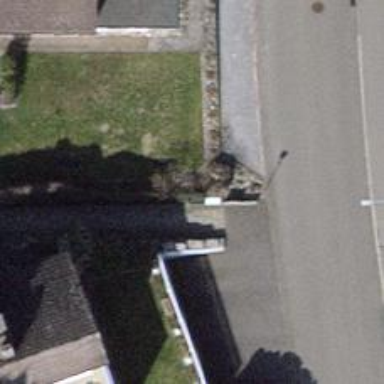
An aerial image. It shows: Hedge acting as barrier.